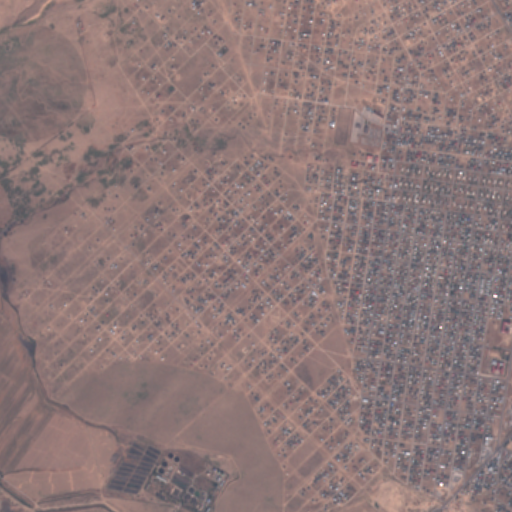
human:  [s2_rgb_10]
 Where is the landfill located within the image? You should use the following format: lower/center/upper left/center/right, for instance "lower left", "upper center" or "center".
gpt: The landfill is located in the lower right of the image.
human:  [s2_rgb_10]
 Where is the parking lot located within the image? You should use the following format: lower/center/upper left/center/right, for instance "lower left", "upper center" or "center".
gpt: The parking lot is located in the upper right of the image.
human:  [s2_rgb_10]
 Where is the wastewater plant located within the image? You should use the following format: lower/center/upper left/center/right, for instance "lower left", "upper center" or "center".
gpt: The wastewater plant is located in the lower left of the image.
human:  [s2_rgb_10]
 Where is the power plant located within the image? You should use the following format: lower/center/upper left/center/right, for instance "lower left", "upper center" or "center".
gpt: There is no power plant in the image.